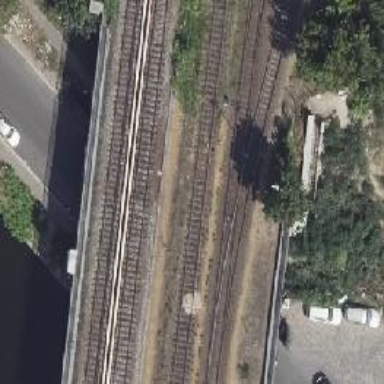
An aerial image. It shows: Railway switch with the turnout pointing to the right.